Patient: sex M, age 60
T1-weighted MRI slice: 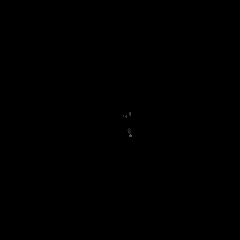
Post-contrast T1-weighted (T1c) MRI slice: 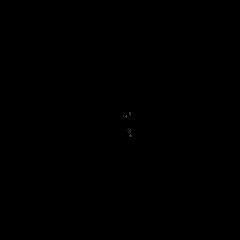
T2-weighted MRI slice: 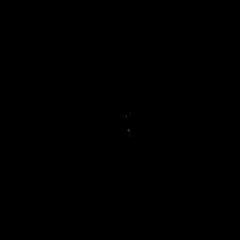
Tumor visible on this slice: no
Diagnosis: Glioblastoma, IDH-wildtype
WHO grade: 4